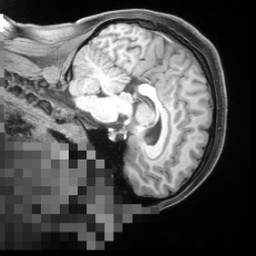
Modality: T1w
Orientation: sagittal
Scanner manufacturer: siemens
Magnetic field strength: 3 T
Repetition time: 2.55 s